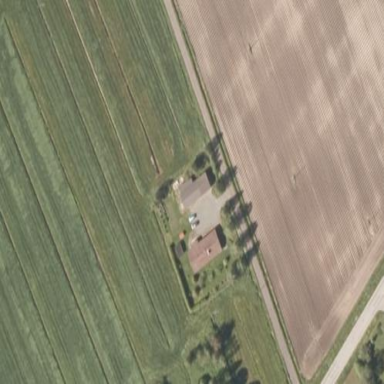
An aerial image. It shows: Farmyard area.